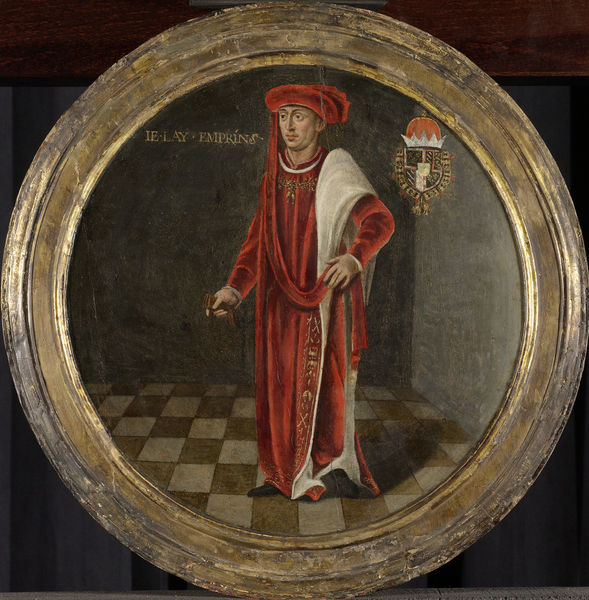
Titel: Portret van Karel de Stoute, hertog van Bourgondië
Standort: Amsterdam
Institution: Rijksmuseum
Schlagwörter: schach